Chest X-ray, PA view. Patient: 70 years old, sex M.
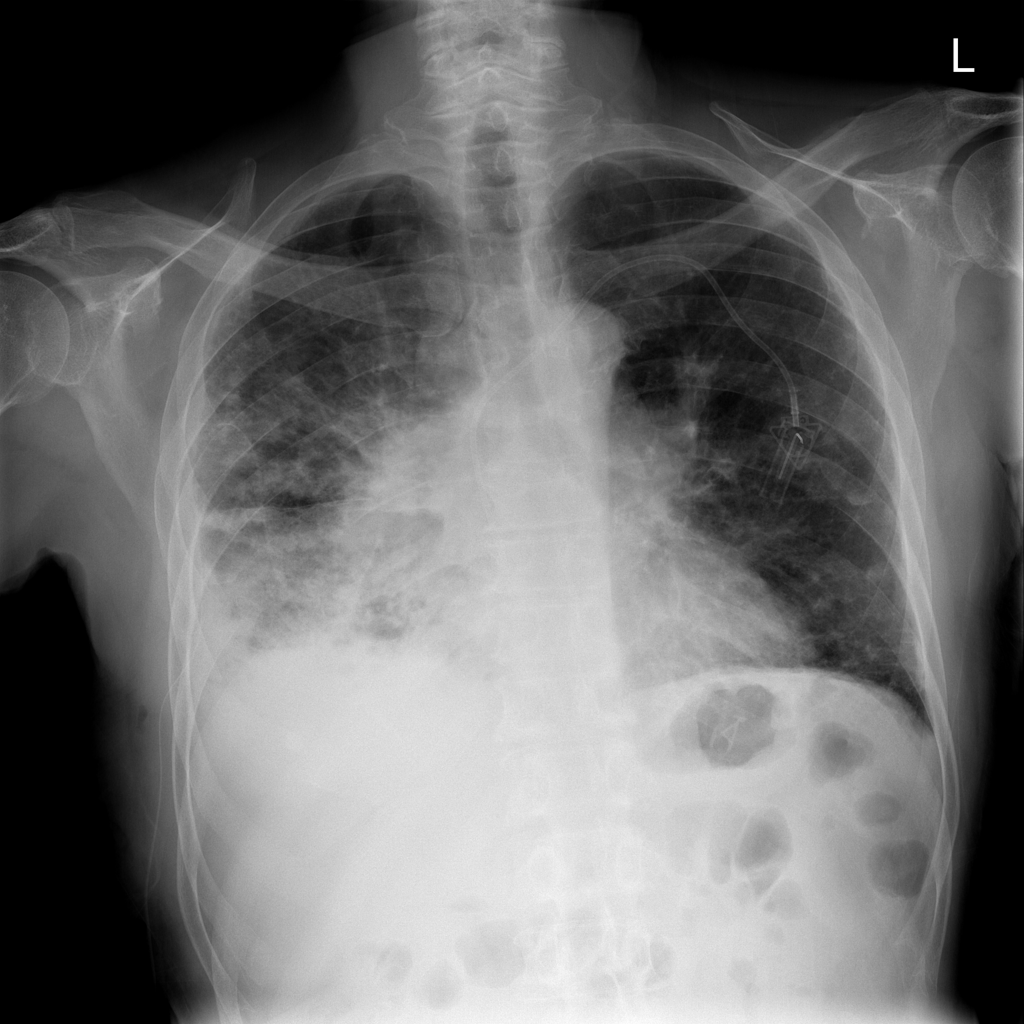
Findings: Infiltration